Question: I have a list with 2 labels in each '<li>' , once the text in the second label gets longer the line break and it starts at the beginning of the next line, like this:

How do I indent the text to make it all start on same line?
'''
.caspName {
color: @darkTextColor;
width: 105px;
display: inline-block;
&:after {
content: ":";
}
'''
'''
<ul>
<li>
<label class="caspName">Investment</label>
<label class="caspData">Credit card processing</label>
</li>
</ul>
'''
See Fiddle here: <URL>
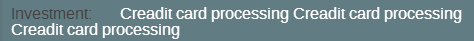
Answer: If I understand you correctly, you want something like <URL>.
'''
.caspName{
width: 105px;
display: inline-block;
margin-left: -110px;
}
.caspName:after{
content: ":";
}
li {
padding-left: 110px;
}
'''